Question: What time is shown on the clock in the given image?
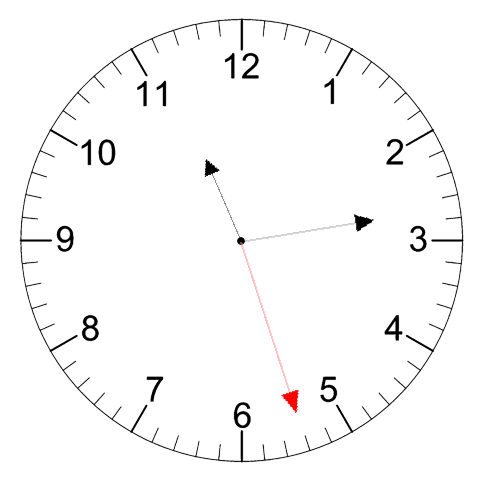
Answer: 11:13:27